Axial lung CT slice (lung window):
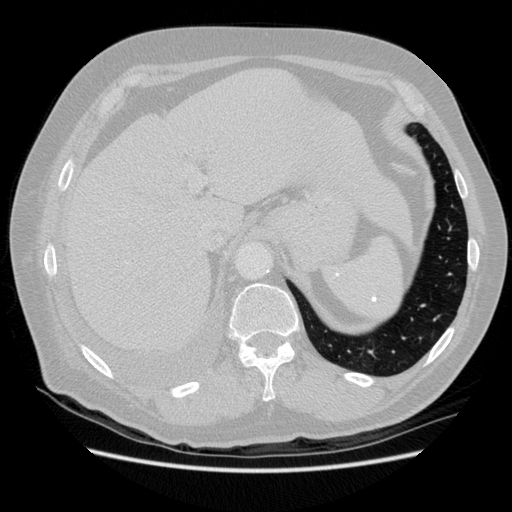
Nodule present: no